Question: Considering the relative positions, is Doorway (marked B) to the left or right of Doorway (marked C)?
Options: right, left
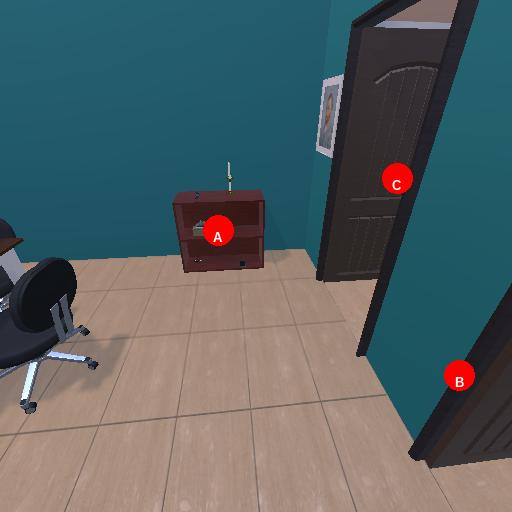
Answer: right